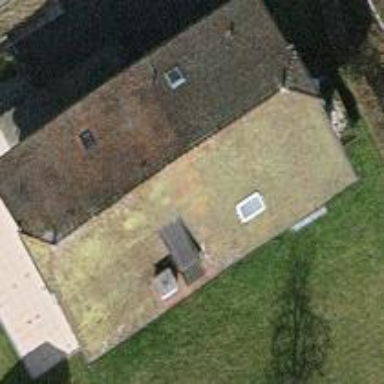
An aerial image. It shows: Simple and straightforward house.